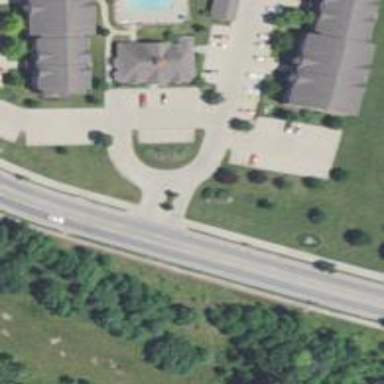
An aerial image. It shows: Driveway.